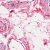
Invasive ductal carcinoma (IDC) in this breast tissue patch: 0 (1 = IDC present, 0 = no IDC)